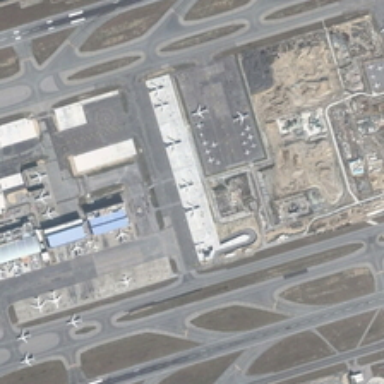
Many runways were built around the airport .